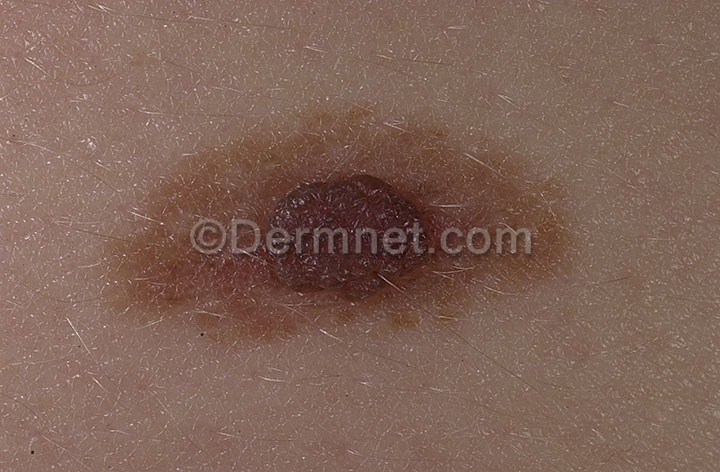
Disease: Melanoma Skin Cancer Nevi and Moles